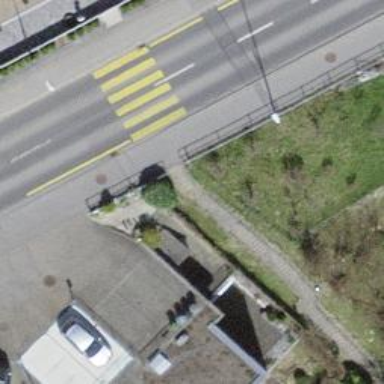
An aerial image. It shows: Kerb barrier.